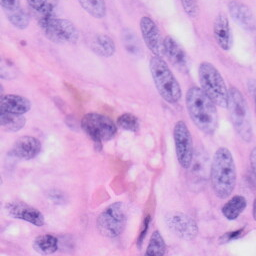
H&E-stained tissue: Skin